Question: On the stock Android browser, User Agent Mozilla/5.0 (Linux; U; Android 2.3.4; en-gb; imx53_nitrogen Build/R10.3.2_3) AppleWebKit/533.1 (KHTML, like Gecko) Version/4.0 Mobile Safari/533.1, Bootstrap popover 'touches' will be bypassed to the enabled input element behind the popover. I fixed this by generating the generic Bootstrap popover relative to the trigger element so that no elements could be behind the popover. However, the eternicode datepicker remains an issue as by default the datepicker is floated to the element thus overlapping inputs and causing the selection-behind issue.

Ex. When August is 'touched' it will select the input highlighted in blue behind the popover
Any ideas on how to fix this behavior?
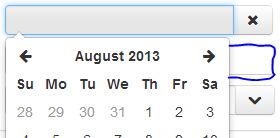
Answer: # Workaround
Extended the datepicker javascript to inject the datepicker relative to the source element. This will push surrounding elements away from the datepicker eliminating the selection issue
## Javascript Snippets
'''
if (this.element.hasClass('datepicker-relative')) { //relative datepicker
this.isRelative = true;
}
'''
### Build
'''
if (this.isInline) {
this.picker.addClass('datepicker-inline').appendTo(this.element);
} else if (this.isRelative) {
this.picker.addClass('datepicker-relative datepicker-dropdown dropdown-menu').appendTo(this.element.parent());
} else {
this.picker.addClass('datepicker-dropdown dropdown-menu');
}
'''
### CSS
'''
.datepicker-relative{
position: relative;
top: 0;left: 0;right: 0;bottom: 0;
font-size: 14px;}
'''